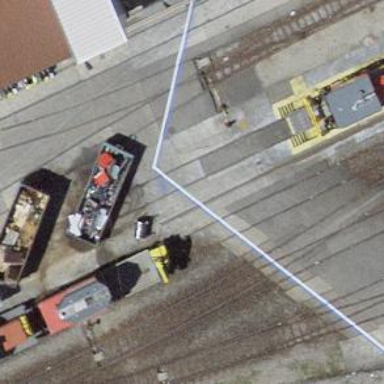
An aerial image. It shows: Single-track railway yard.